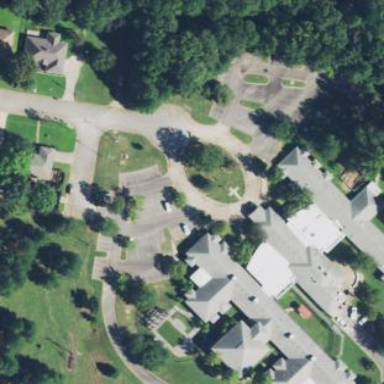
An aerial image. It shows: Hospital providing healthcare services.